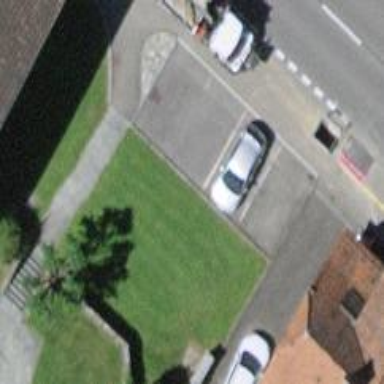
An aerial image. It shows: Street side parking area.